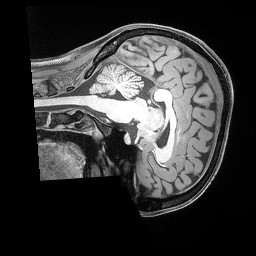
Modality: T1w
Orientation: sagittal
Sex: female
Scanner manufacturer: siemens
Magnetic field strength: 3 T
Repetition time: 2.53 s
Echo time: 0.00169 s